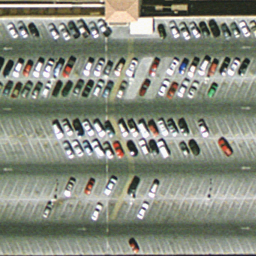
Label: parkinglot